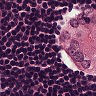
Metastatic tissue present: yes